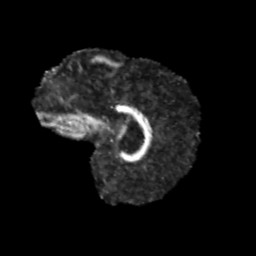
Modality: FA
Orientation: sagittal
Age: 13
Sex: male
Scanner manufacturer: siemens
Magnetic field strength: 3 T
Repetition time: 3.8 s
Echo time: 0.07 s